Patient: sex M, age 57
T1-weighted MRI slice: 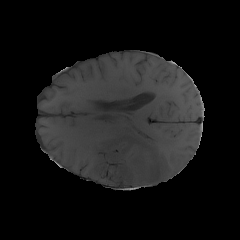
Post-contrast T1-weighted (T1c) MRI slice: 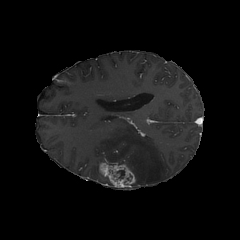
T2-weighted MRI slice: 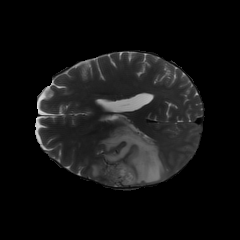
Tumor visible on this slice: yes
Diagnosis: Glioblastoma, IDH-wildtype
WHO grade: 4